Question: I am attempting to generate a cross tab report using 'JasperReports'. The column contains time periods and the row contains different group by conditions. Now I need to change the styling of the row headers based on the level. For example, in the grid shown below, web and email need to be in bold while the other row headers are as is.

Now, I have a field in the bean that lets me decide if I should make the text bold or not, so I tried to use this in a conditional style as below
'''
<style name="rowStyle" hAlign="Center">
<conditionalStyle>
<conditionExpression><![CDATA[$V{level}.intValue() != 0]]></conditionExpression>
<style isBold="true" hAlign="Left"/>
</conditionalStyle>
<conditionalStyle>
<conditionExpression><![CDATA[$V{level}.intValue() == 0]]></conditionExpression>
<style isBold="false" hAlign="Right"/>
</conditionalStyle>
</style>
'''
and I have a field and a measure expression corresponding to this
'''
<field name="level" class="java.lang.Integer"/>
<measure name="level" class="java.lang.Integer">
<measureExpression><![CDATA[$F{level}]]></measureExpression>
</measure>
'''
However this style does nothing when used inside the 'crosstabRowHeader', it takes effect only inside 'crosstabCell'.
So my questions are
- -
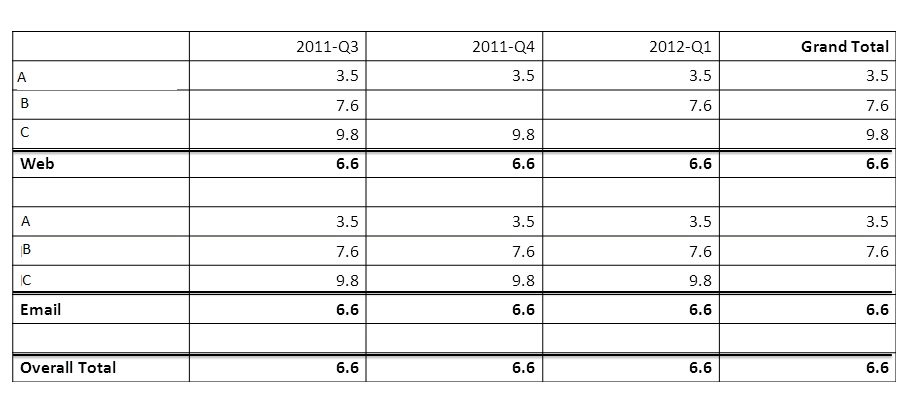
Answer: Managed to figure this out after all.
So the issue is to be able to access a property from the bean within the crosstabrowheader (or any other cross tab headers).
To do this first create a field corresponding to the bean as so -
'<field name="voBean" class="com.jasper.reports.voBean"> <fieldDescription>_THIS</fieldDescription> </field>'
Then in the headers, specify this bean as the bucket class.
'<rowGroup name="voBean" width="200"> <bucket class="com.jasper.reports.voBean"> <bucketExpression><![CDATA[$F{voBean}]]></bucketExpression> </bucket>'
You can now start to access any property on the bean as below
'<textFieldExpression><![CDATA[$V{voBean}.getRowName()]]></textFieldExpression>'
Hope this helps anybody else with the same problem.